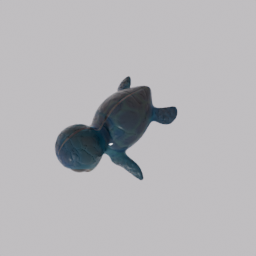
Label: animals